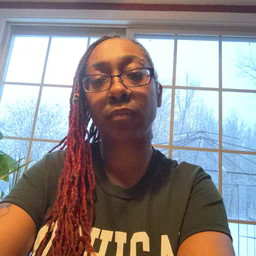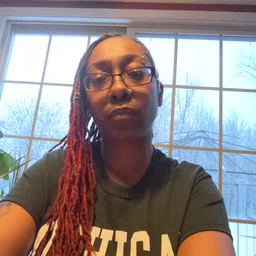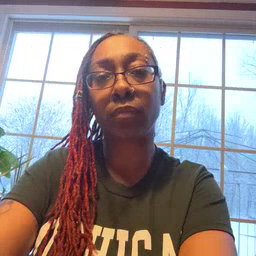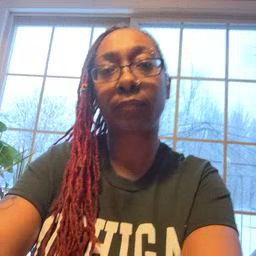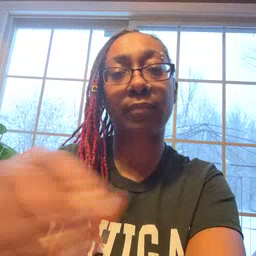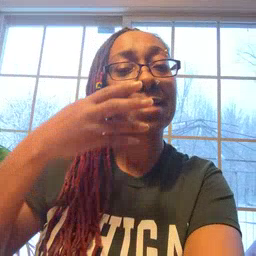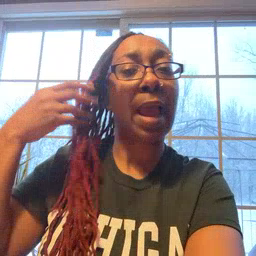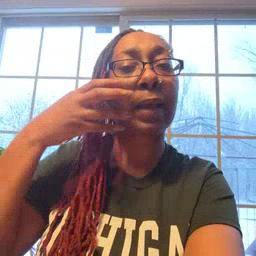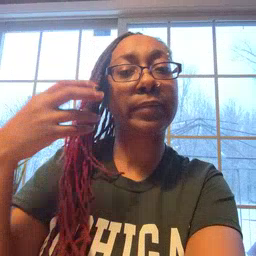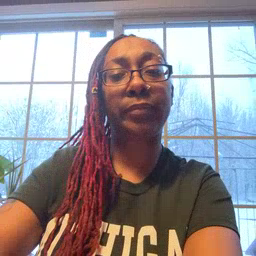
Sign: tiger